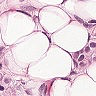
Metastatic tissue present: yes